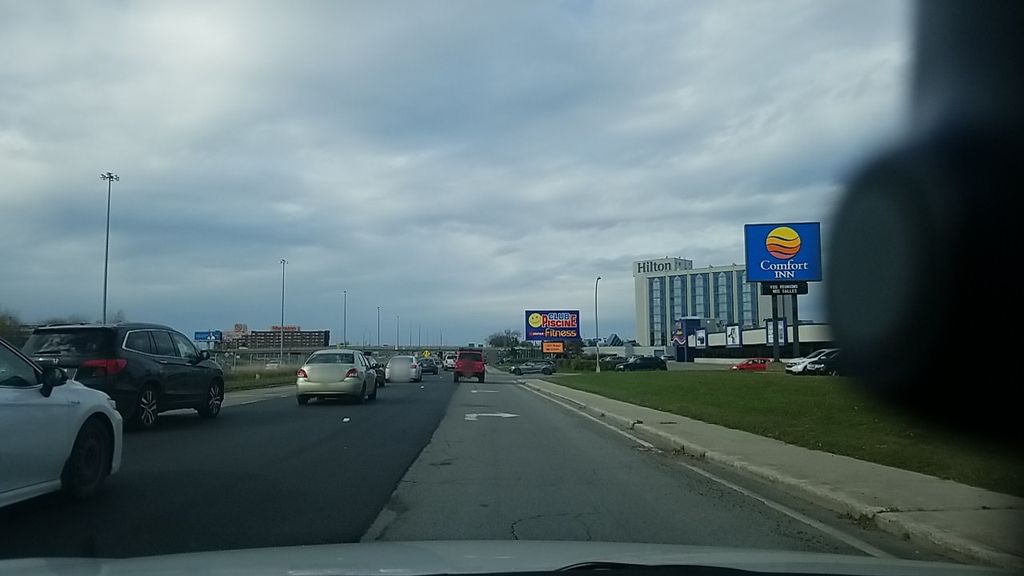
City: montreal